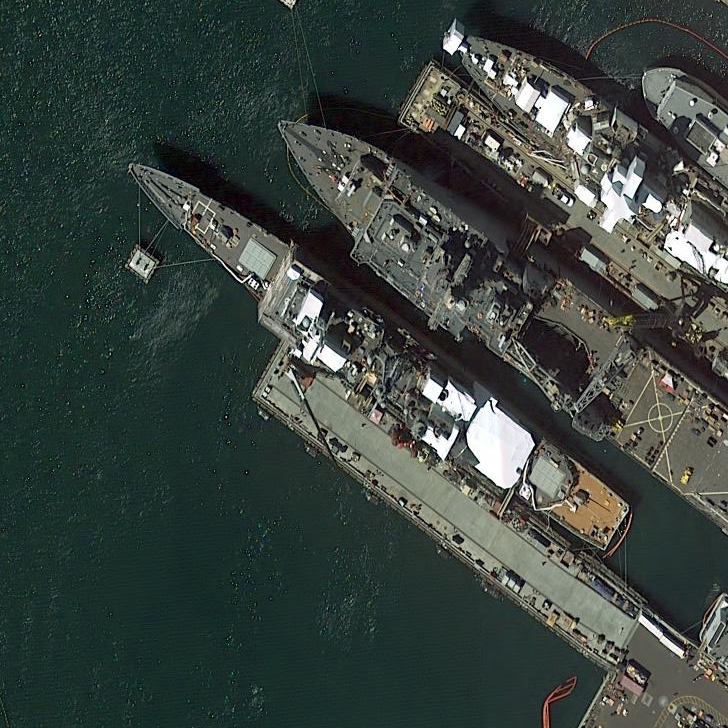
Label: cruiser